Question: When I want to edit C# Unity scripts, they open in Visual Studio. It is supposed to provide auto complete for all Unity related code, but it doesn't work.
Here you can see the missing functionality:

As seen, the <URL> object does not open the autocomplete menu.
> Unity version: 5.5.2f1
Visual studio 2015
Visual Studio Tools for Unity is installed
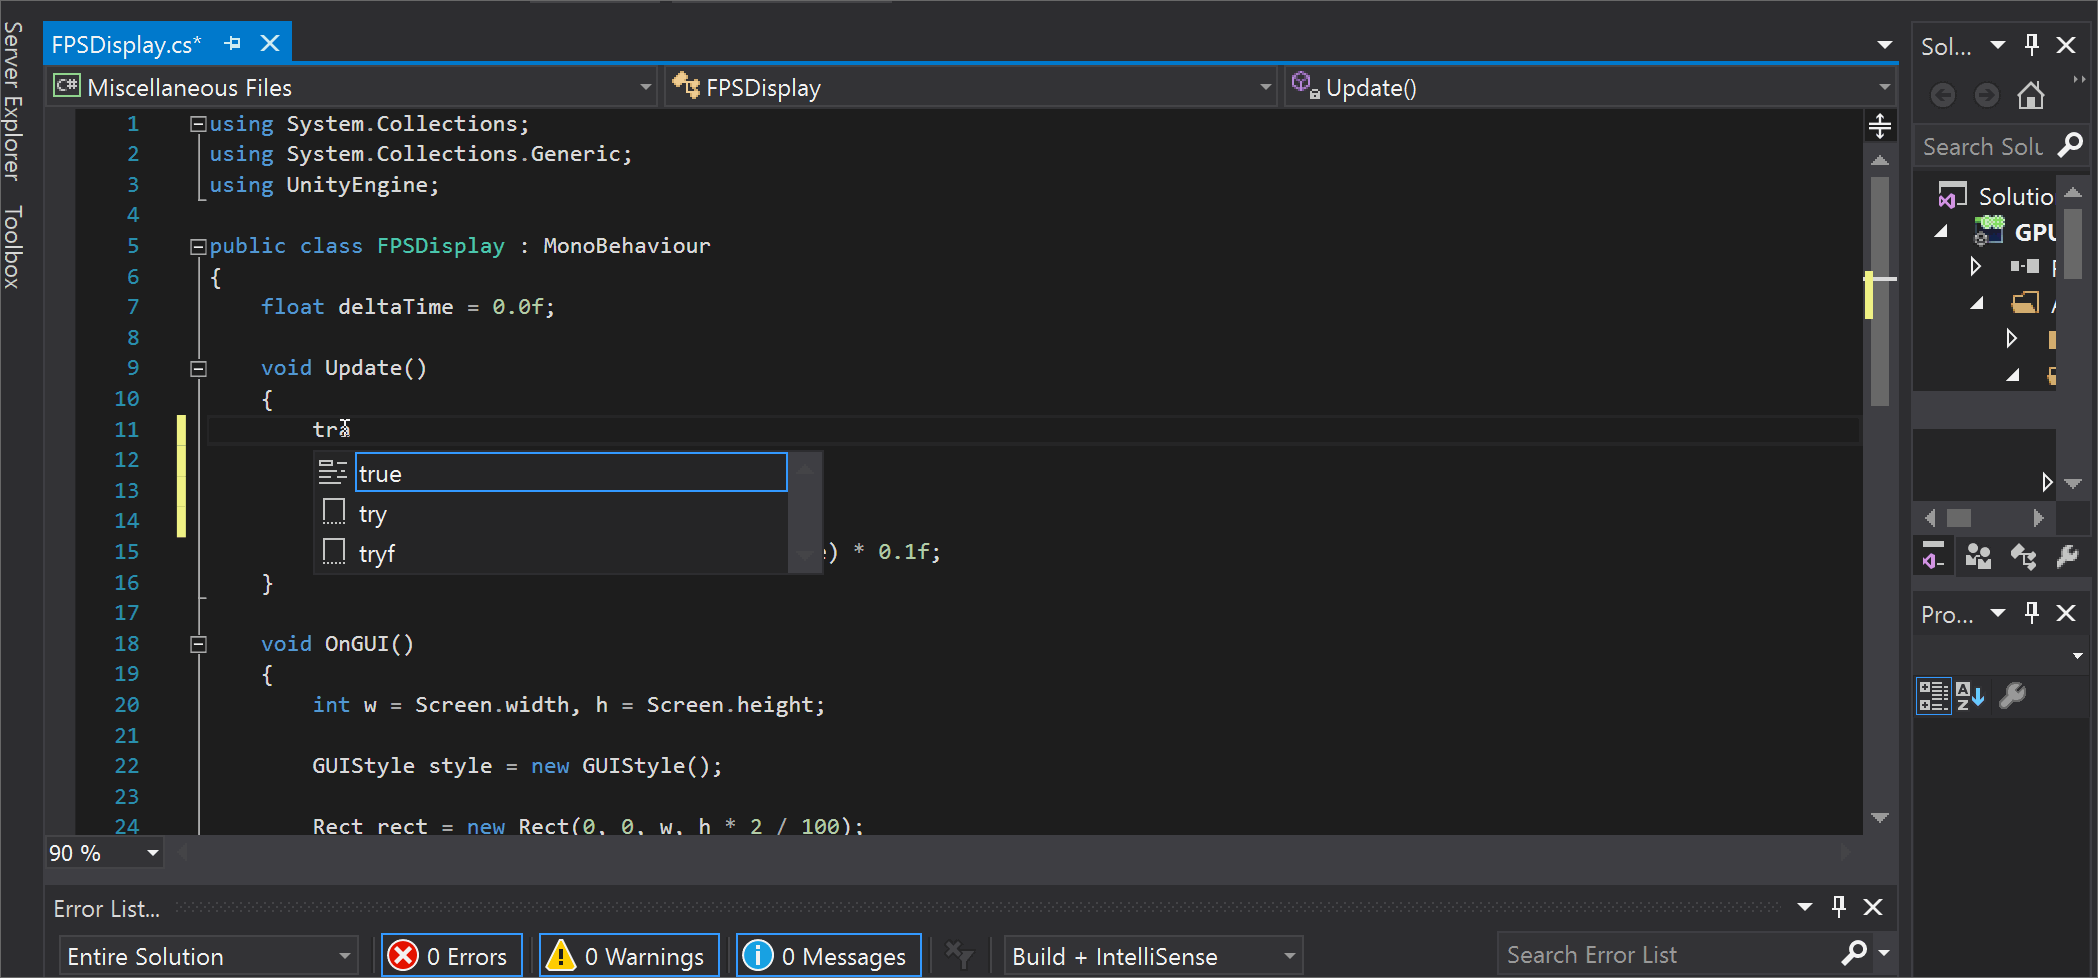
Answer: There is no auto-completion because the script says "" instead of the of the name of the Project. Take a look at the image below that came from the video in your question:
<URL>
The "" message can happen for many reasons:
1. It can happen when you open your Unity C# file from another folder instead of opening it from Unity Editor.
2. This can also happen because Unity crashed while Visual Studio is still open therefore corrupting some files.
3. It can happen because Unity was closed then re-opened but is no longer connected to Visual Studio. When Visual Studio is opened you get "Miscellaneous Files" and no auto-completion.
4. This can happen when Visual Studio Tools for unity is not installed.
5. When you create a script from Unity then quickly open it before Unity finish processing it or before the round icon animation stuff finish animating.
---
I can't tell which one is causing the problem but I will cover the most likely solution to fix this.
:
1. Download and Install Visual Studio Tools for unity from this link. Do this while Unity and Visual Studio are both closed.
2. From Unity Editor, go to Edit - Preferences... - External Tools. On the External Script Editor drop down menu, change that to Visual Studio 2015.
---
:
If newly created C# files are coming up as then follow the instruction below:
1. From Visual Studio, go to Tools - Options... - Tools for Unity - Miscellaneous. Under Show connectivity icon, set it to true then restart Visual Studio.
2. When you re-start, connection icon should now be available in Visual Studio. Click it then choose the Unity instance to connect to. The red 'x' icon should now turn into a brown checkmark icon. Now, when you create a new C# file in Unity, it should open without saying Miscellaneous.
---
:
Still not fixed?
Re-import project then open C# Project.
1. Close Visual Studio.
2. From Unity, re-import project by going to Assets - Reimport All.
3. Now, open the project in Visual Studio by going to Assets - Open C# Project. This will reload the project and fix possible solution file problems.
---
:
Still not fixed?
Fix each C# file individually.
1. Click on Show All Files icon.
2. Select the script that doesn't do auto-complete then right-click and select Include In Project.
---
:
Not fixed yet?
Credit goes to <URL> for this particular solution which seems to have worked for multiple people.
1. Close Visual Studio
2. Go your project directory and delete all the generated Visual Studio files. These are the files extensions to delete: .csproj .user .sln Example: Let's say that the name of your Project is called Target_Shoot, these are what the files to delete should look like: Target_Shoot.csproj Target_Shoot.Editor.csproj Target_Shoot.Editor.csproj.user Target_Shoot.Player.csproj Target_Shoot.Player.csproj.user Target_Shoot.sln Do not delete anything else.
3. Double click on the script again from Unity which should generate new Visual Studio file then open Visual Studio. This may solve your problem.
---
:
If not working, check if you are having <URL> error:
> The "GetReferenceNearestTargetFrameworkTask" task was not found
1. Install Nuget PackageManager from here.
2. Restart Visual Studio.
See <URL> answer for more information.
---
Make sure all of the projects are loaded.
In Solution Explorer it should tell you # of # projects.
If all of the projects are not showing, right click on "Solution (# of # projects)" and click Load Projects.